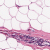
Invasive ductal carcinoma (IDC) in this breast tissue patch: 0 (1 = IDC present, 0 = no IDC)